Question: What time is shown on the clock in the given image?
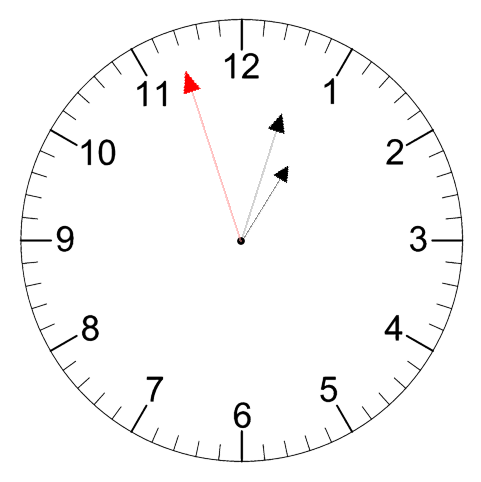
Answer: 01:02:57